Field crop: tomato
Growth stage: 1
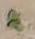
Species: solanum